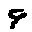
Label: 9